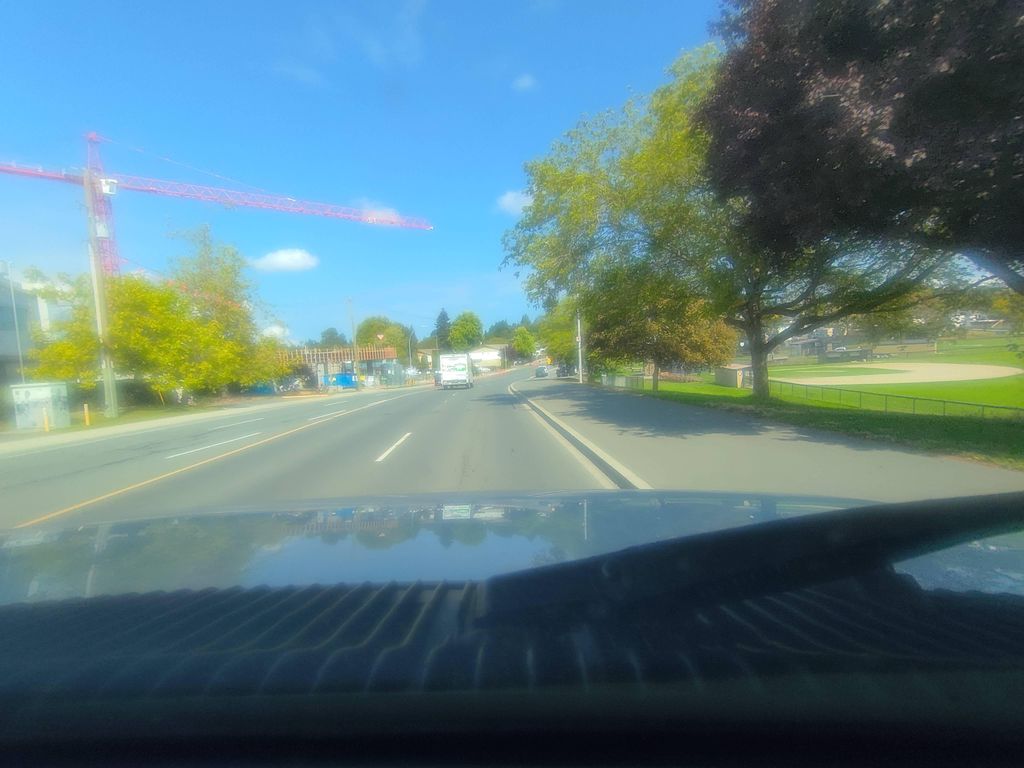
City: victoria